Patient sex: M
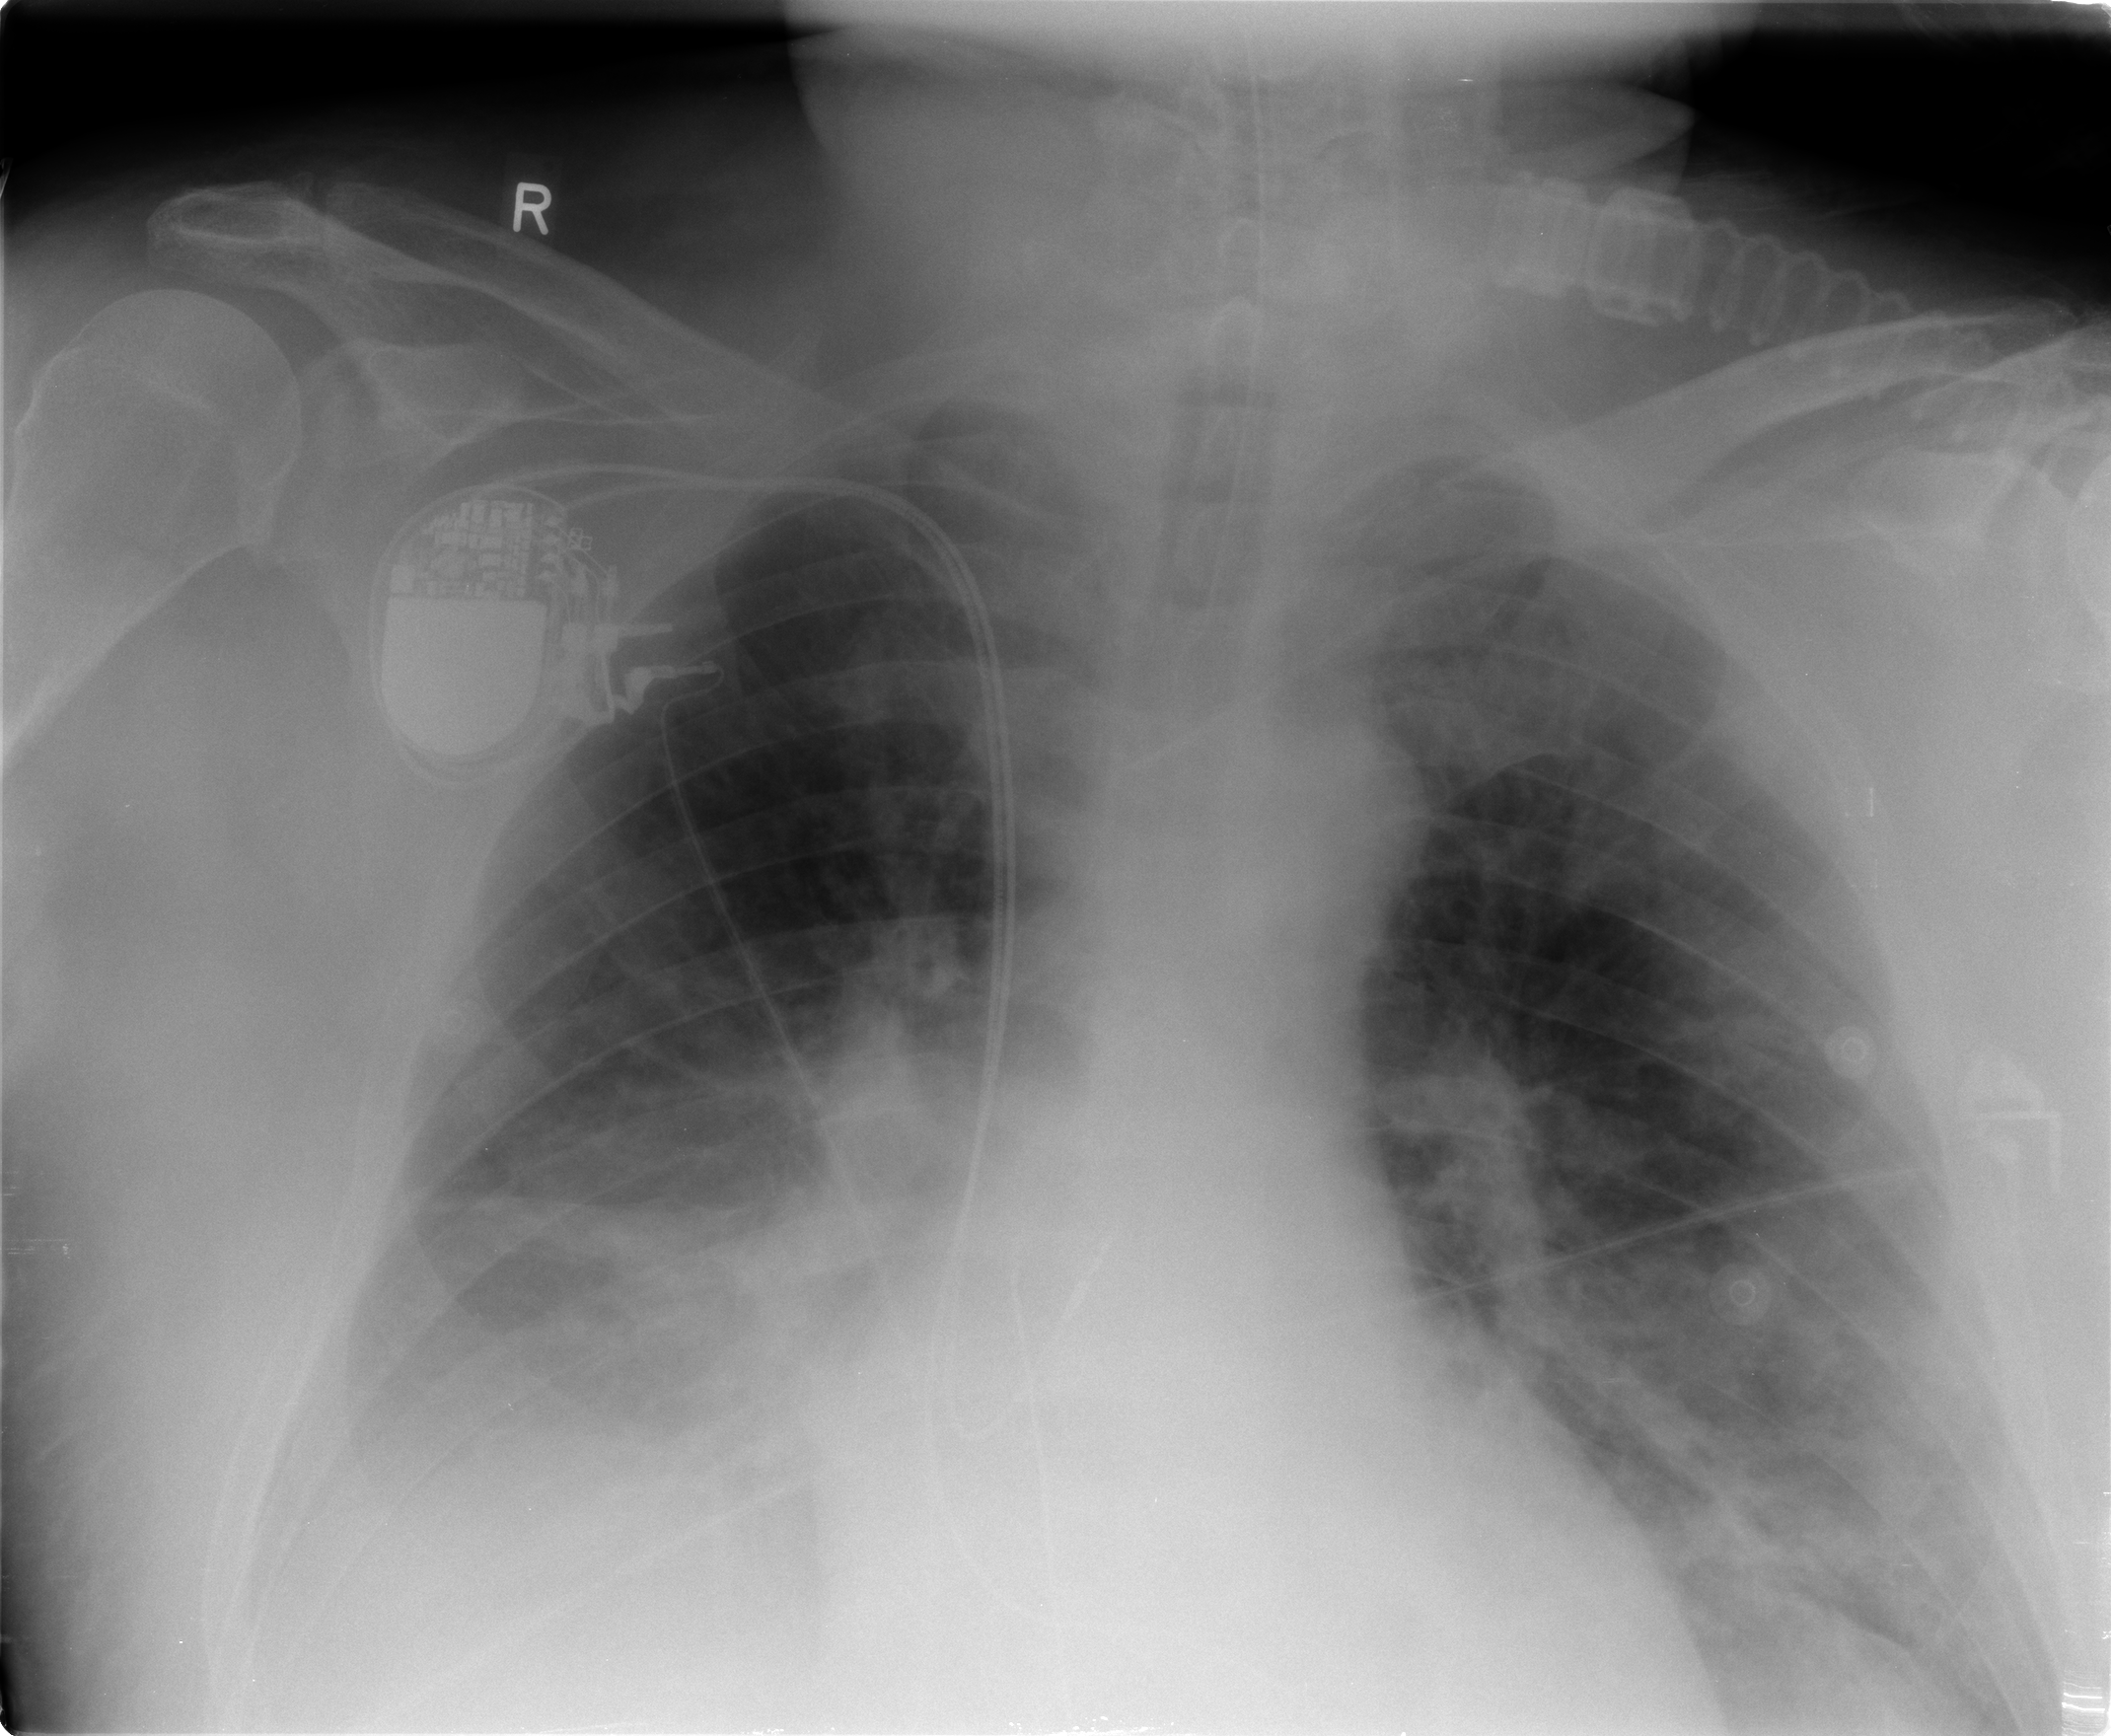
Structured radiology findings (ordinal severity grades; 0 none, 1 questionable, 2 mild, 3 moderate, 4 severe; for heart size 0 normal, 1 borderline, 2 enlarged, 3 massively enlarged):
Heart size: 2
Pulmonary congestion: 2
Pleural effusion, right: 2
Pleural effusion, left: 2
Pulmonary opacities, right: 2
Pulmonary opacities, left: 2
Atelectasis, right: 2
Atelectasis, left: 2